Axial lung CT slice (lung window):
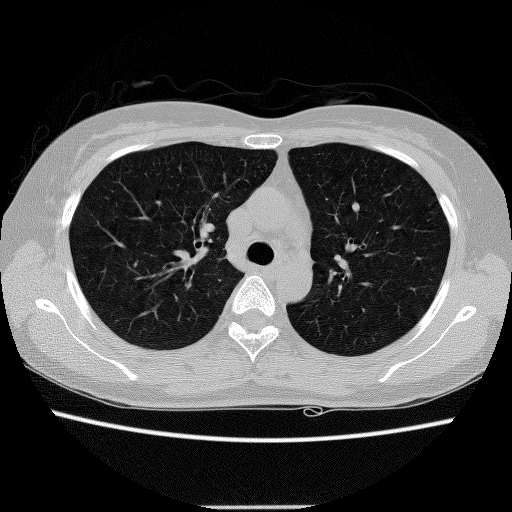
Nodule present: no